Question: I am trying to take and average the salary of all females and males in a table, and I found another stack overflow article about this and tried to use the averageif formula, however whenever I try it gives me a $DIV/0 error, even though I do not think I'm dividing by zero anywhere in the range I set it. Here is a picture of the chart and the formula at the top in the formula bar
Why would this be happening?
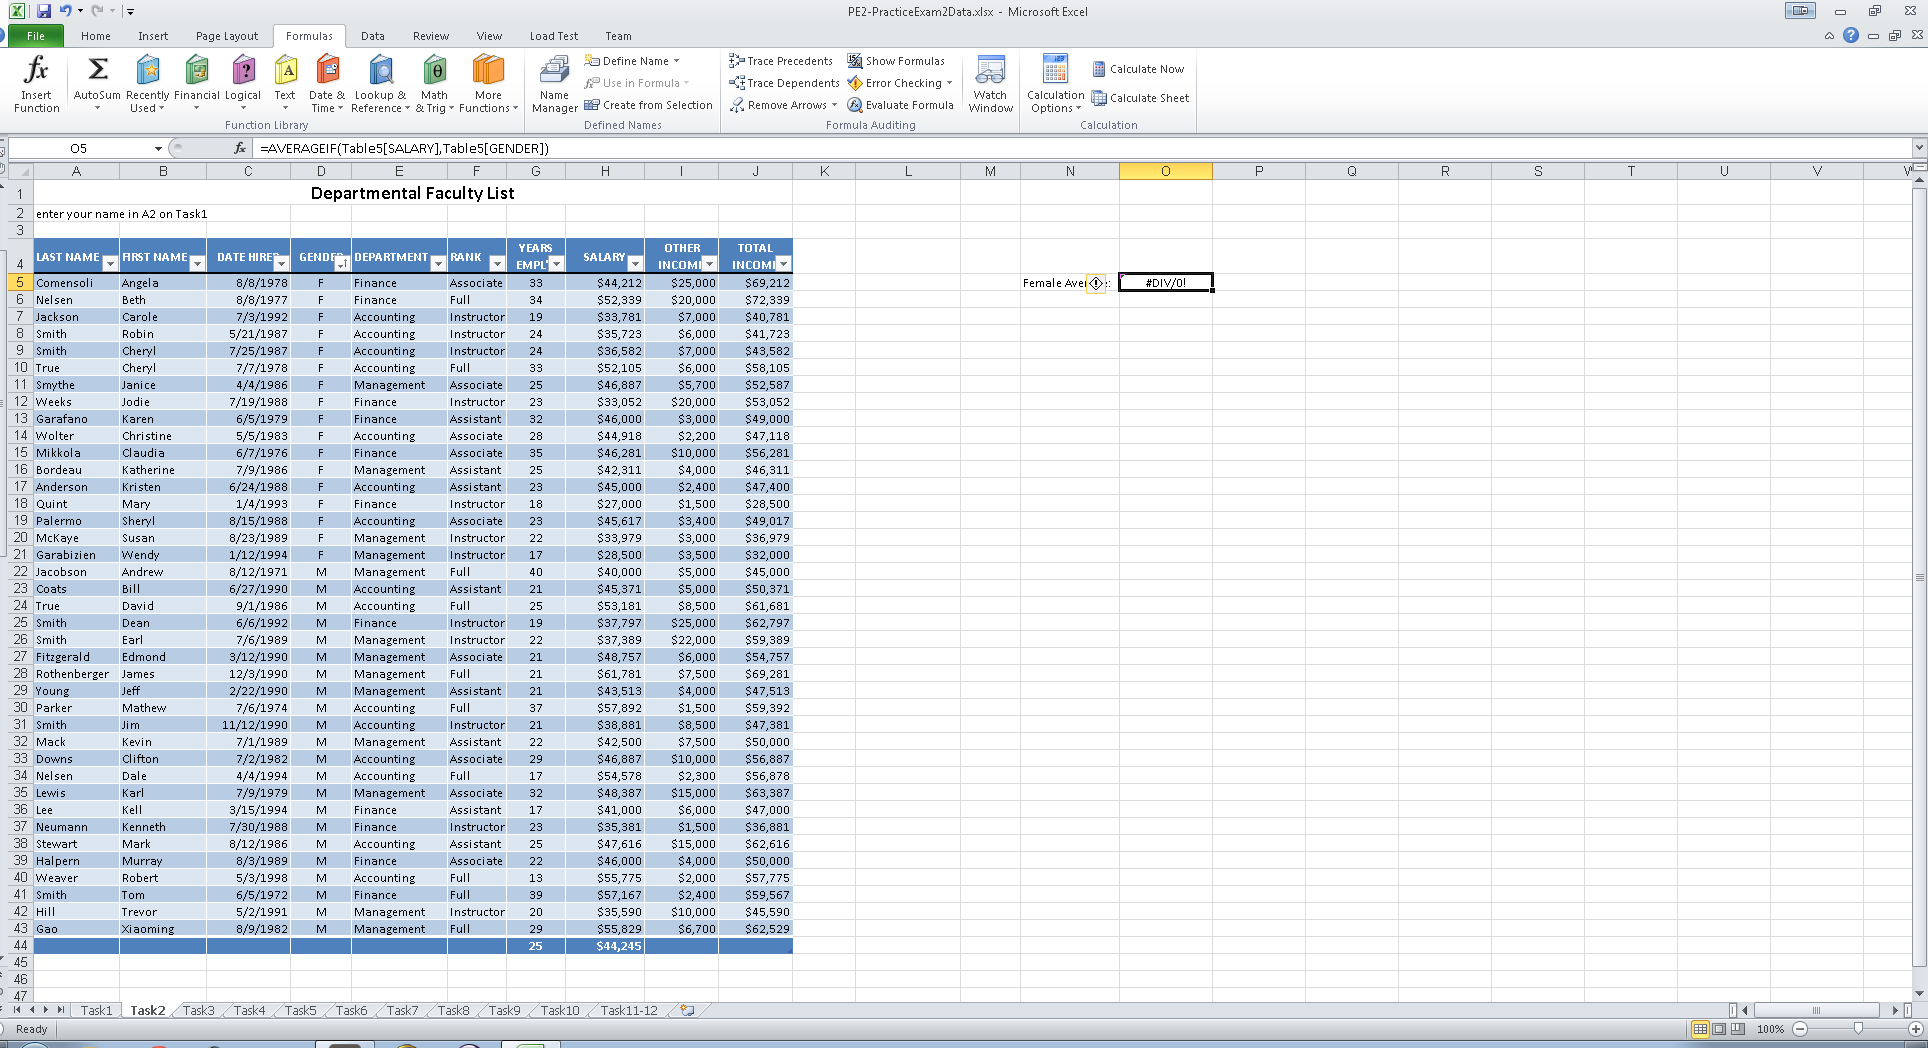
Answer: Your formula should be:
'''
=AVERAGEIF(TABLE5[GENDER], "F", TABLE5[SALARY])
'''
You parameters for AVERAGEIF are (CriteriaRange, Criteria, AverageRange).